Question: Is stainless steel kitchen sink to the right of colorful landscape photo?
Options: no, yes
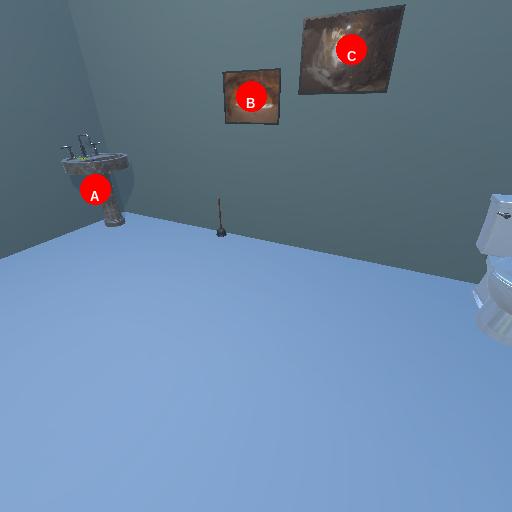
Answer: no